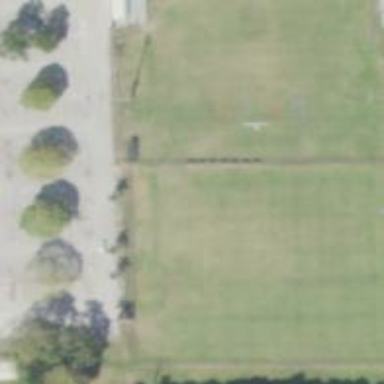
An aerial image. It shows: Soccer pitch for leisureland activities.